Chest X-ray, PA view. Patient: 47 years old, sex F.
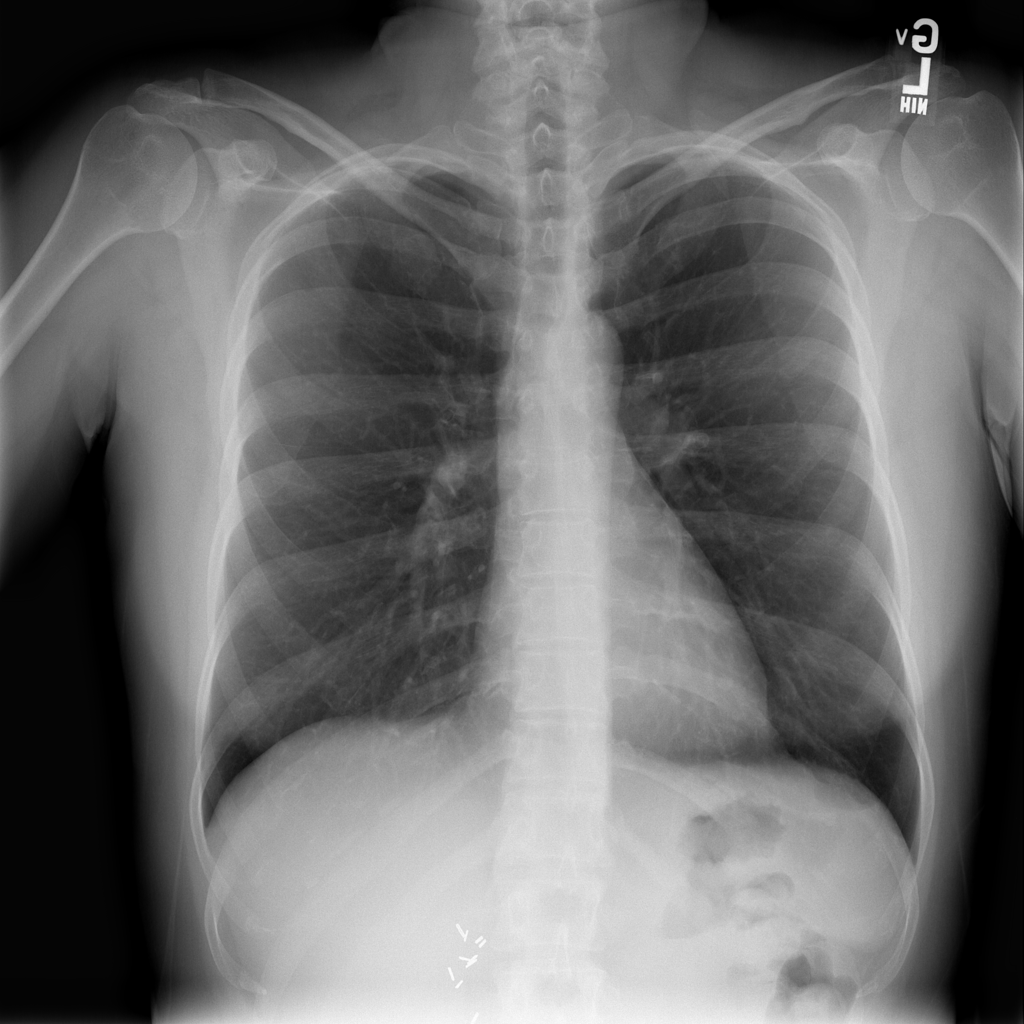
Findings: No Finding